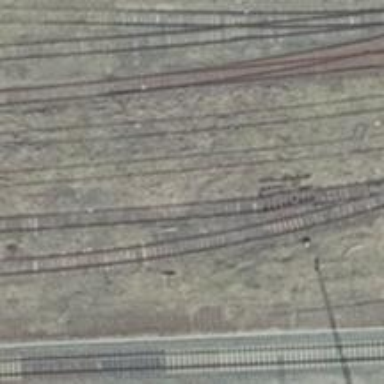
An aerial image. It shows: Abandoned railway yard.